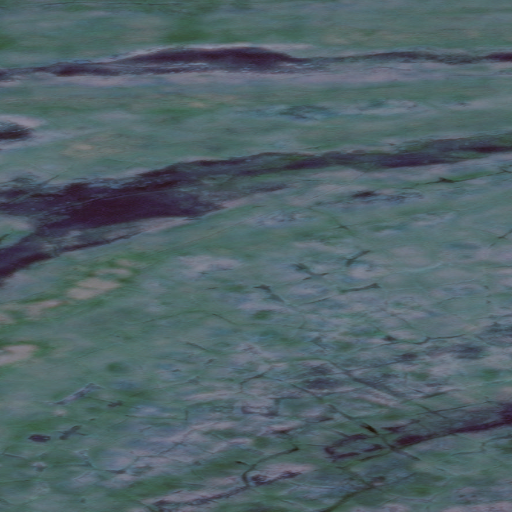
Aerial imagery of valley in Alaska named Valley of the Willows containing only unknown